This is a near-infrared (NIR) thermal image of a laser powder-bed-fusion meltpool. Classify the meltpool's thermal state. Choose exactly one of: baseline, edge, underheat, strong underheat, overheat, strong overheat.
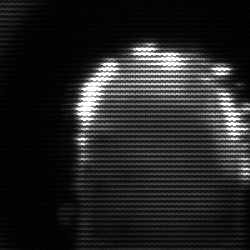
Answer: baseline